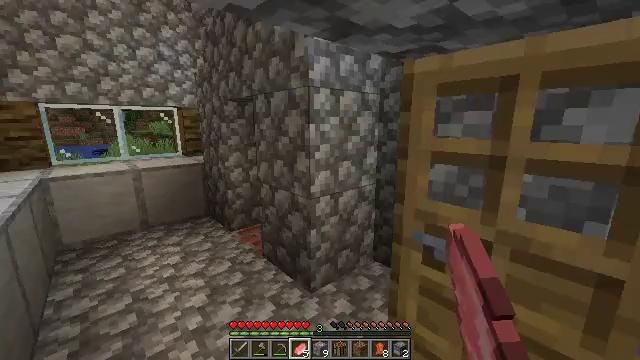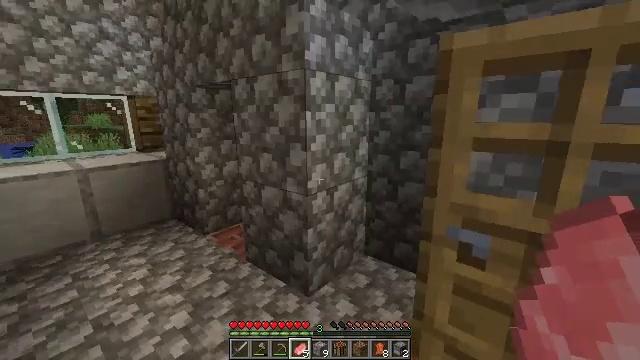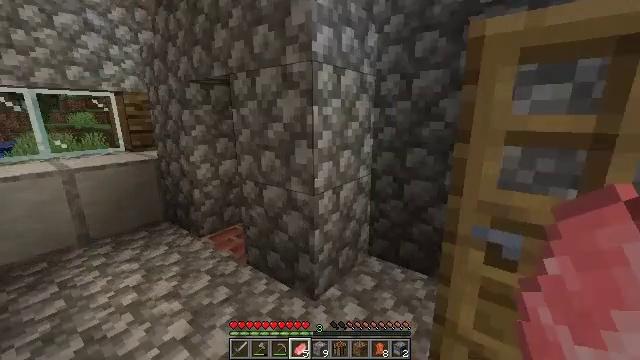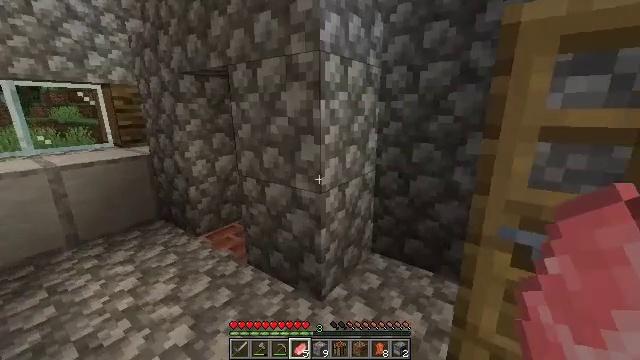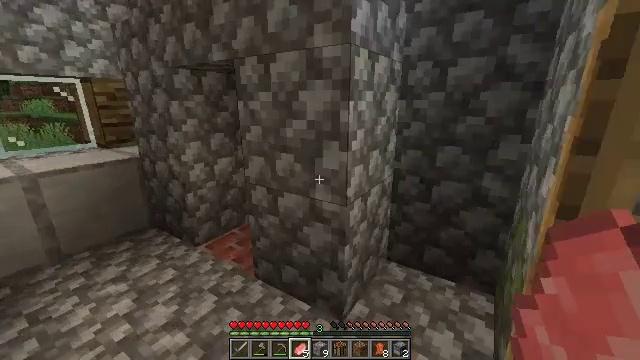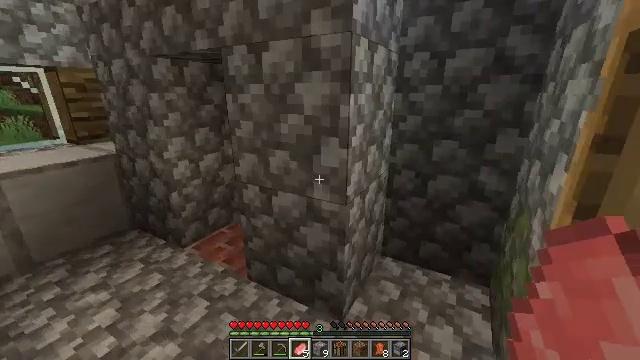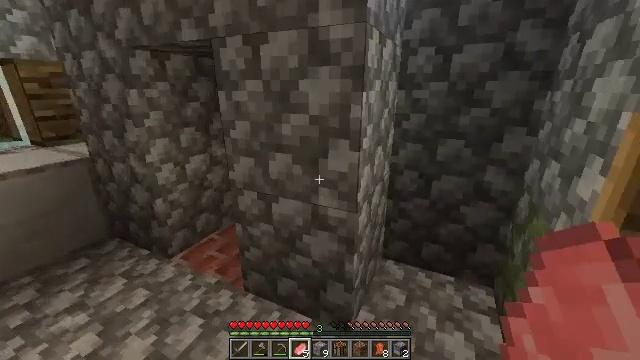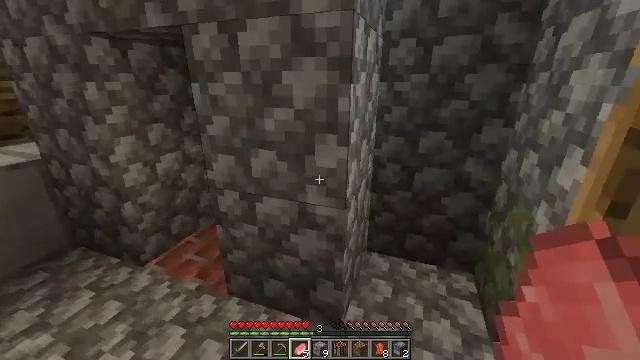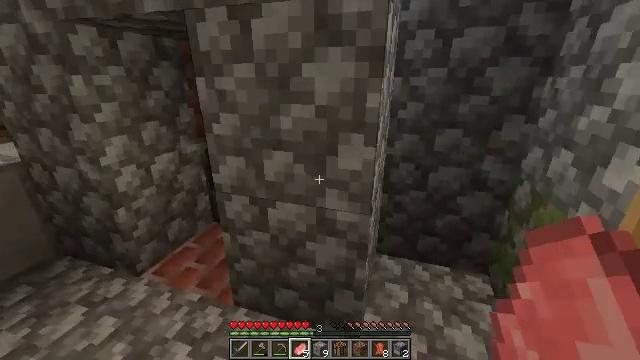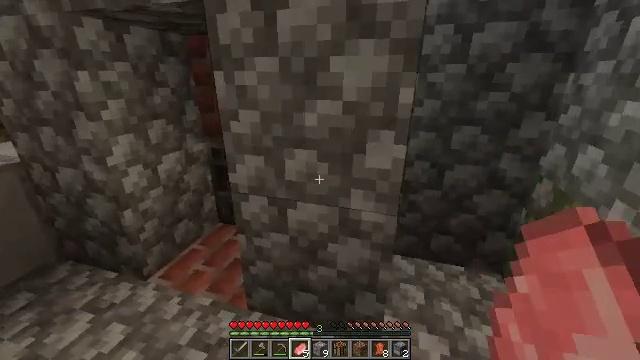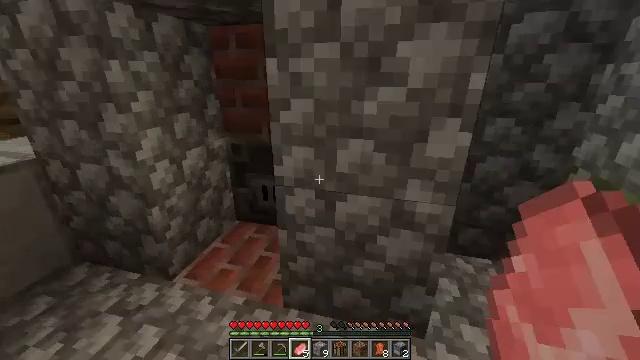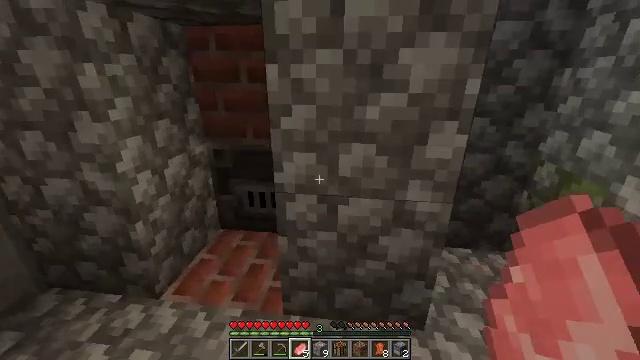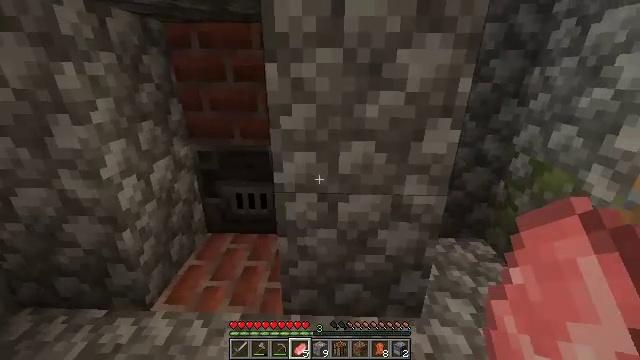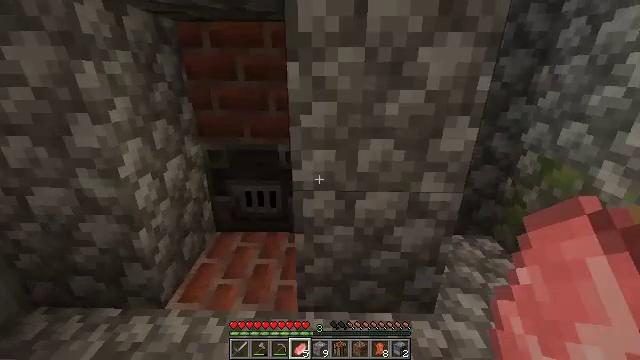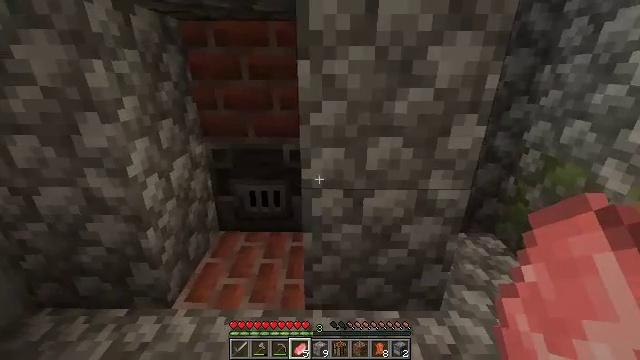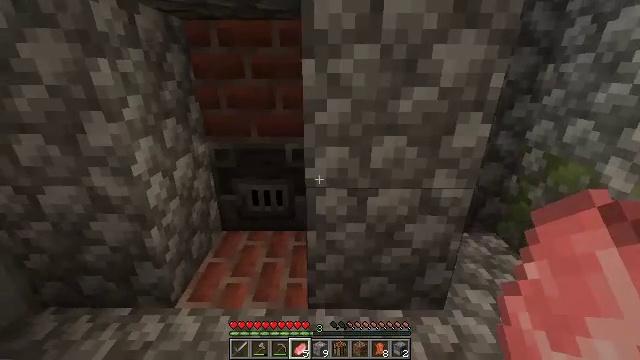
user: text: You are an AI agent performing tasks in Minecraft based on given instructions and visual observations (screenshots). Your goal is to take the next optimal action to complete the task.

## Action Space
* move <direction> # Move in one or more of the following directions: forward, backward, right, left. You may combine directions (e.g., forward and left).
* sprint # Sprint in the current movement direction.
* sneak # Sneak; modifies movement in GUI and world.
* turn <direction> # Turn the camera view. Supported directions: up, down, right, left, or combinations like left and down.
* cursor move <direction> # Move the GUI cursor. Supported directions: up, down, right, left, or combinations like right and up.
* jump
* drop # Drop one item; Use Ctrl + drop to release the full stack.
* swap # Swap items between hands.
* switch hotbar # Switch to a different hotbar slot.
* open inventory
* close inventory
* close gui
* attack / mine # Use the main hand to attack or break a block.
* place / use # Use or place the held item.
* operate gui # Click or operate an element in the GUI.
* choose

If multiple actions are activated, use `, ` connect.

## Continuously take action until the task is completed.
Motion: motion action
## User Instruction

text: Collect the blast furnace by mining it.
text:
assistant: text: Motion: move forward and move left, turn right and down
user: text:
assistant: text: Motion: move forward and move left, turn right
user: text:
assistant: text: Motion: move forward and move left, turn right and down
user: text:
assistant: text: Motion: move forward and move left, turn right and down
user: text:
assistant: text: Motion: move forward and move left, turn right and down
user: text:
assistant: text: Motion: move forward and move left, turn right
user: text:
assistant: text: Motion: move forward and move left, turn right and down
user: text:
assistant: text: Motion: move left, turn right
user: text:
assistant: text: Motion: move left, turn right
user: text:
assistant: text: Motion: move left, turn right
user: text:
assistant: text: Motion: move left, turn right
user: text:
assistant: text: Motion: turn right
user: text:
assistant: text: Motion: no_op
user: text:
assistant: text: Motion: no_op
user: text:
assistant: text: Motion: sneak
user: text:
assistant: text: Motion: sneak
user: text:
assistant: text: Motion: sneak
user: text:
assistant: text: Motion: sneak
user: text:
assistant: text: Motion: sneak
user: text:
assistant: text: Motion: sneak
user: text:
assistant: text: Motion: sneak
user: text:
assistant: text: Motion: move left, sneak
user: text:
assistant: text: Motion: move left, sneak
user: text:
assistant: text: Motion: move forward and move left, sneak
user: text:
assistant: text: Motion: move forward and move left, sneak
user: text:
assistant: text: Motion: move forward and move left, sneak
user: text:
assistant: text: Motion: move forward and move left, sneak
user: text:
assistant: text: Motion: move forward and move left, sneak
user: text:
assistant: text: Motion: move forward and move left, sneak
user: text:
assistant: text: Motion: move forward and move left, sneak